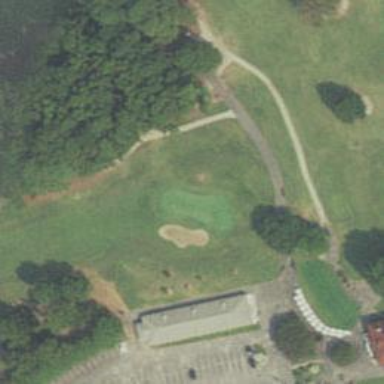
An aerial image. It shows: Golf hole.